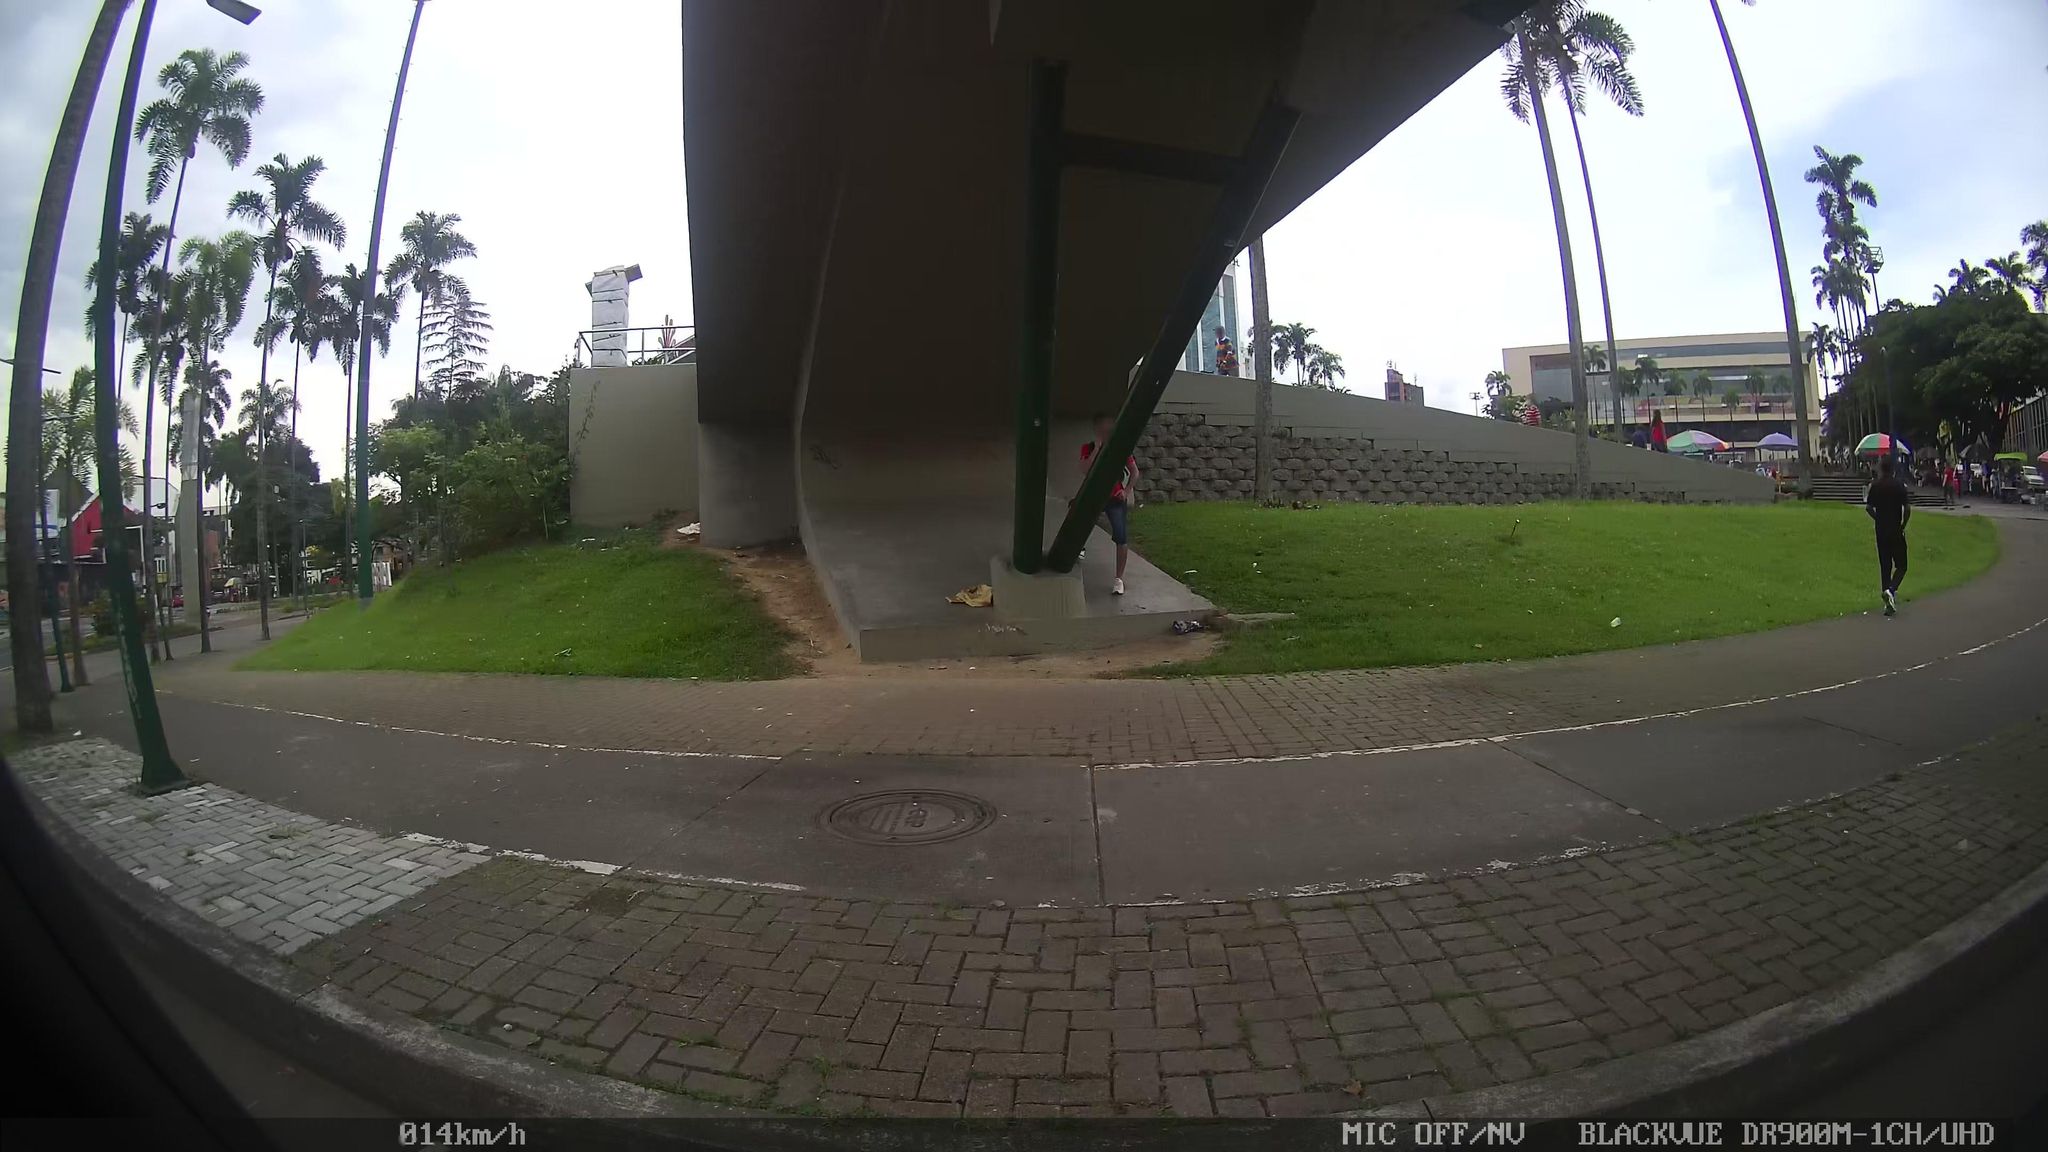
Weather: clear
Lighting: day
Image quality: good
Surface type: cycling surface
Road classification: footway
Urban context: urban centre
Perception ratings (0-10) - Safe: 3.28, Lively: 8.88, Beautiful: 2.09, Boring: 1.23, Depressing: 5.15, Wealthy: 8.67